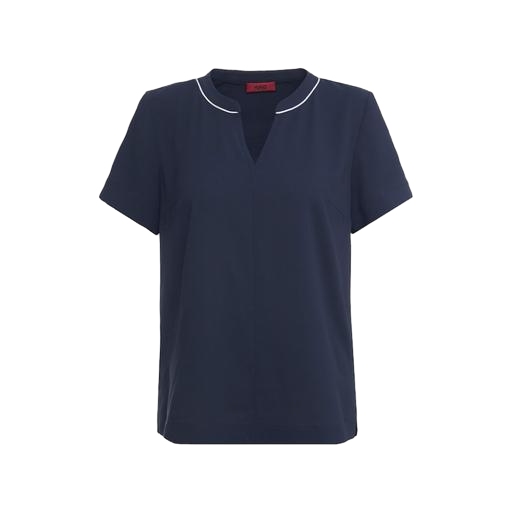
short-sleeved blouse, blue split neck shirt, short-sleeve top, white background